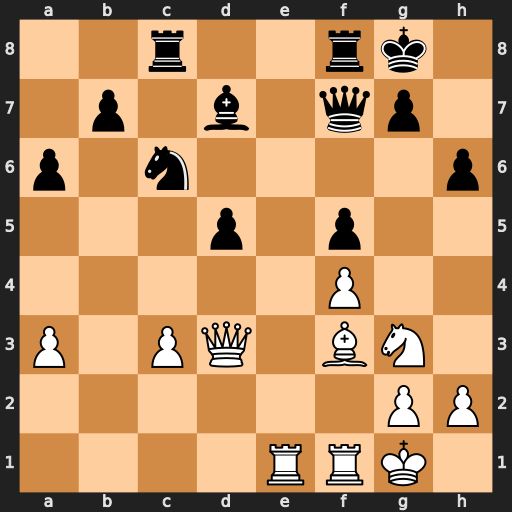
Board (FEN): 2r2rk1/1p1b1qp1/p1n4p/3p1p2/5P2/P1PQ1BN1/6PP/4RRK1
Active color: w
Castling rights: -
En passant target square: -
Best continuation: Bxd5 Kh7 Bxf7